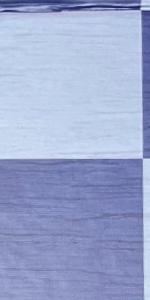
Label: Empty